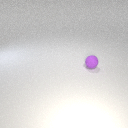
small purple rubber sphere